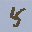
Label: 5